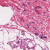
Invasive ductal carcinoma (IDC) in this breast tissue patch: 0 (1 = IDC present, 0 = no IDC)